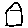
Label: house